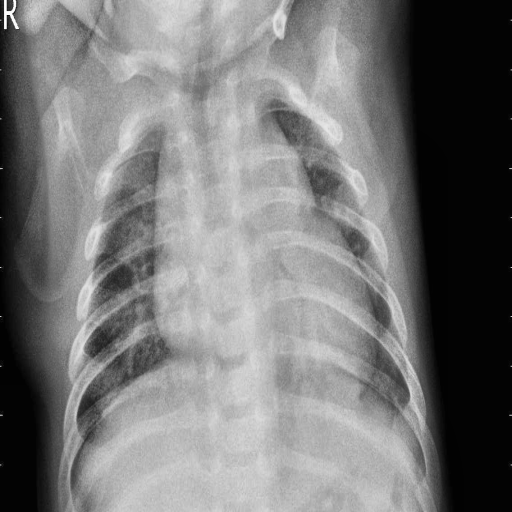
Finding: PNEUMONIA